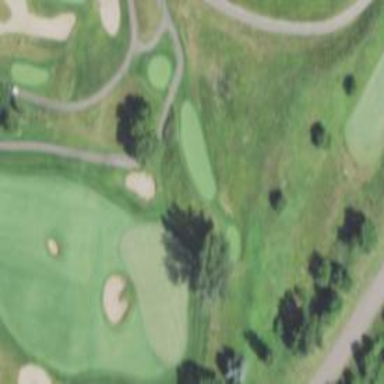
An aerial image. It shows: Golf hole.